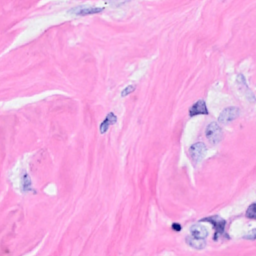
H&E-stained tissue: Breast